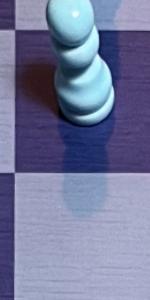
Label: Empty